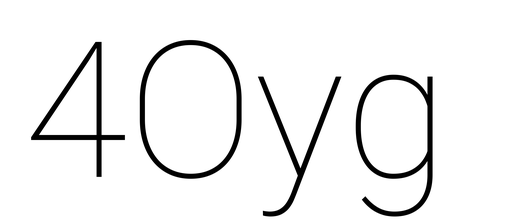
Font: Roboto_Thin